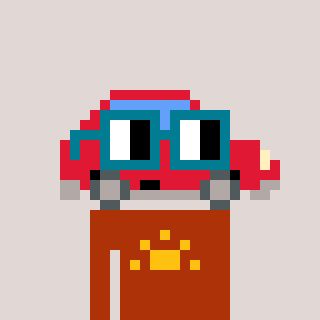
a pixel art character with square dark green glasses, a car-shaped head and a hotbrown-colored body on a warm background